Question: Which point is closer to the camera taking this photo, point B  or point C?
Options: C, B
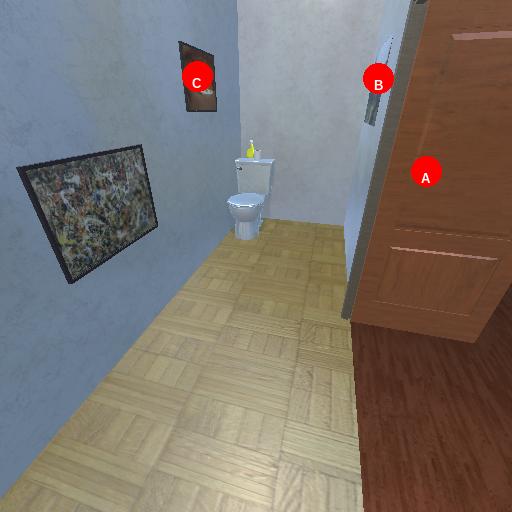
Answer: C